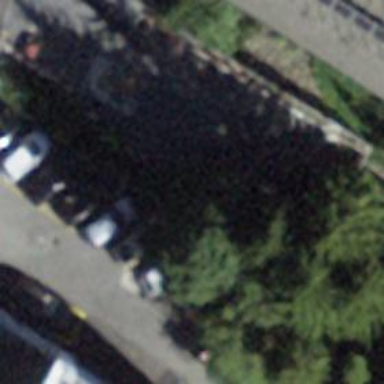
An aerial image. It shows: Bicycle parking facility.